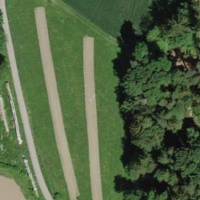
EUNIS habitat code: 52
Species observed at this site:
Ilex aquifolium